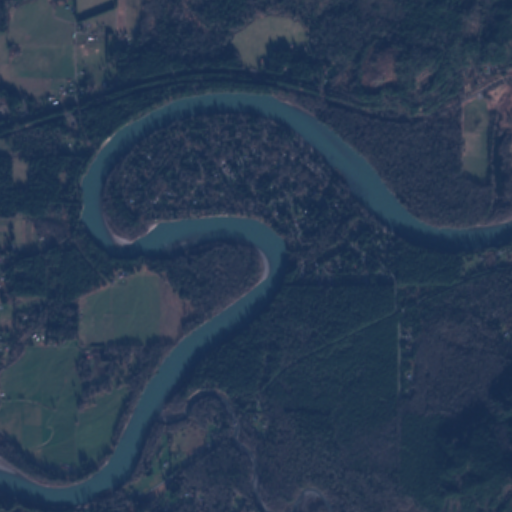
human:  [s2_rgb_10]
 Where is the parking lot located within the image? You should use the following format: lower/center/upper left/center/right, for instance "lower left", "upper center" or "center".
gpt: The parking lot is located in the upper right of the image.
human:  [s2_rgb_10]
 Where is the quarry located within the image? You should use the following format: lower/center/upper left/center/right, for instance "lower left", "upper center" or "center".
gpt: The quarry is located in the upper left of the image.
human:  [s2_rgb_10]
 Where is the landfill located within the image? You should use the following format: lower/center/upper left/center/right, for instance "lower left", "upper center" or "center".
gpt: There is no landfill in the image.